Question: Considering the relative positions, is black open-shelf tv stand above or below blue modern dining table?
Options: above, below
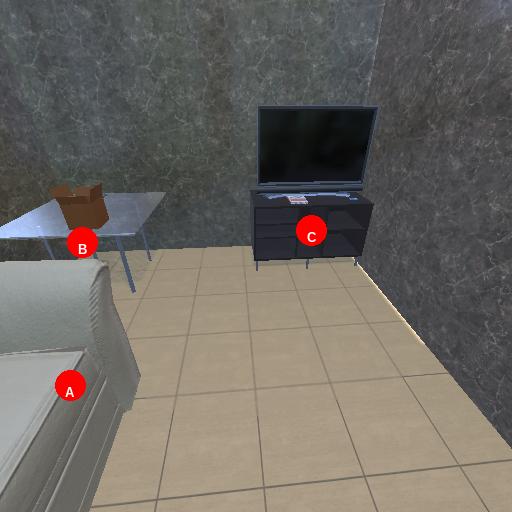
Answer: above